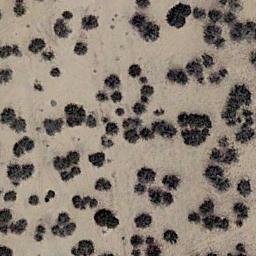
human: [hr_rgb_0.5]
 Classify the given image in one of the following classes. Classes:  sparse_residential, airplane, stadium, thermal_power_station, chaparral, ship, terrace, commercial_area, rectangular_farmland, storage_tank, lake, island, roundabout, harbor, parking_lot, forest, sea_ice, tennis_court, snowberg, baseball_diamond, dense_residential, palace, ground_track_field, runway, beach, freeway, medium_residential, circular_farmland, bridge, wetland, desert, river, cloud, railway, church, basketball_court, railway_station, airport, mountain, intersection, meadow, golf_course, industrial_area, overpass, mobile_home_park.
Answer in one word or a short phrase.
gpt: chaparral